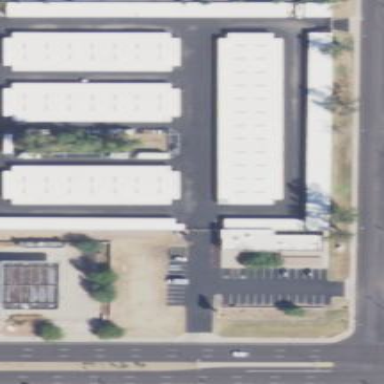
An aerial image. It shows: Storage rental shop.